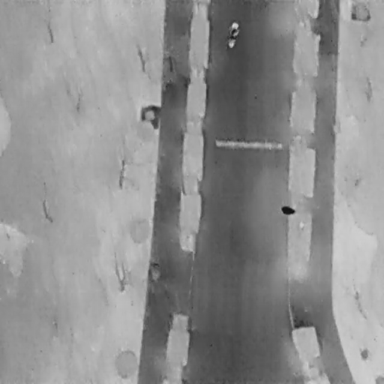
There is a Bicycle in the infrared image.